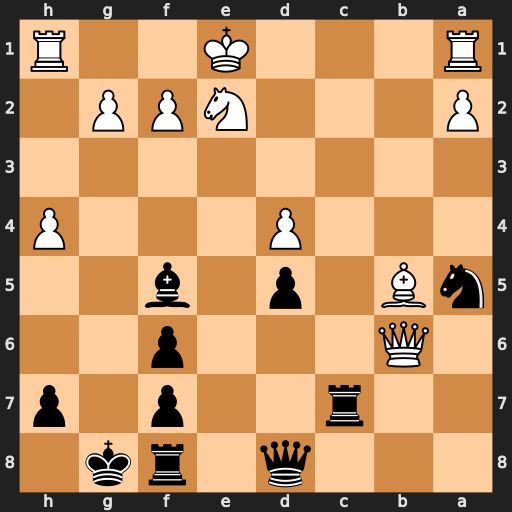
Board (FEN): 3q1rk1/2r2p1p/1Q3p2/nB1p1b2/3P3P/8/P3NPP1/R3K2R
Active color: b
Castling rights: KQ
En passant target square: -
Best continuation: Rc1+ Rxc1 Qxb6